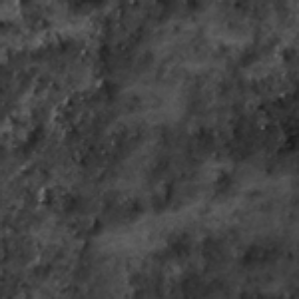
Label: frost